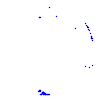
Particle: kaon